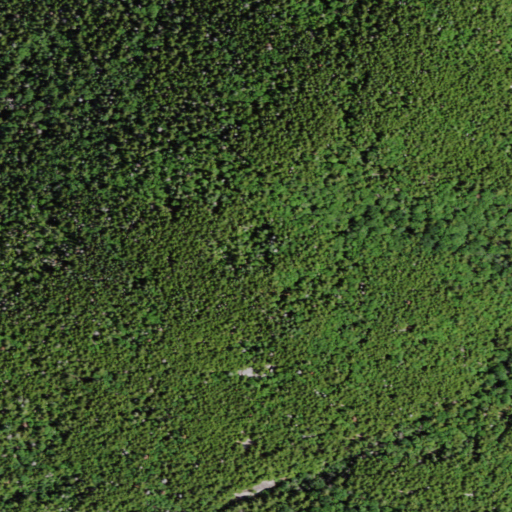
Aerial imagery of cliff(s) in New York named Moss Cliff containing evergreen forest and mixed forest